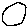
Label: circle